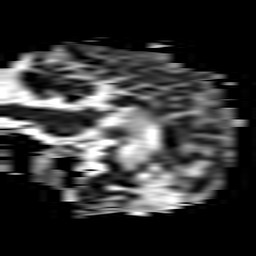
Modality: ADC
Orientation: sagittal
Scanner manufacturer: philips
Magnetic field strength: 3 T
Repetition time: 3.087 s
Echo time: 0.076 s